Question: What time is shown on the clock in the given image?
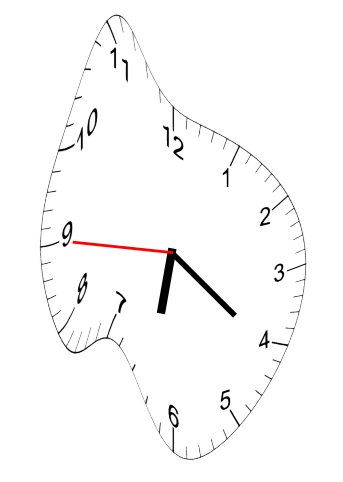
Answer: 06:20:45